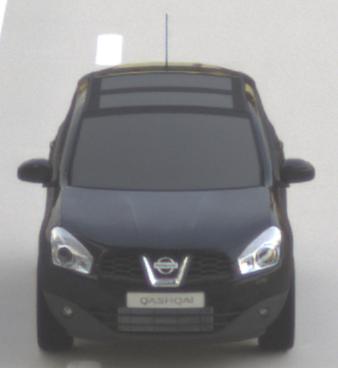
Make: Nissan
Model: Qashqai 1.6
Detailed model: Qashqai (J10)
Model produced from: 2010/03
Model produced until: 2010/08
Doors: 5
Color: black
Road condition: dry road
Daytime: sunrise or sunset
Contrast: medium contrast